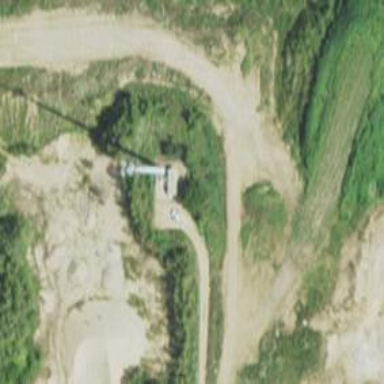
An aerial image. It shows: Communication mast tower.